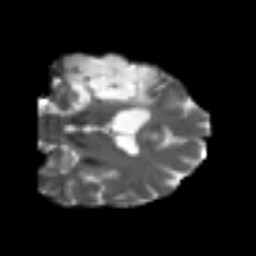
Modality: T2w
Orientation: coronal
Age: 54
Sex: male
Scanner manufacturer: siemens
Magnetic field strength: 3 T
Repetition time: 4.999 s
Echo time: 0.07946 s